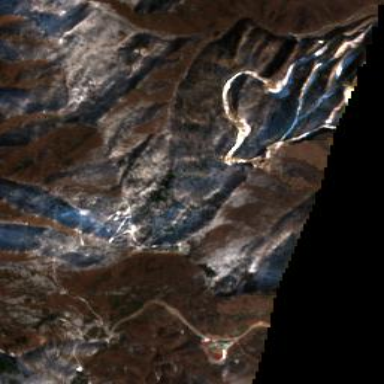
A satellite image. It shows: Downhill ski slope.